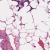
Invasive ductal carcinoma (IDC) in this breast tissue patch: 1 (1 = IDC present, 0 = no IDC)